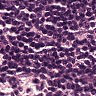
Metastatic tissue present: no